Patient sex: F
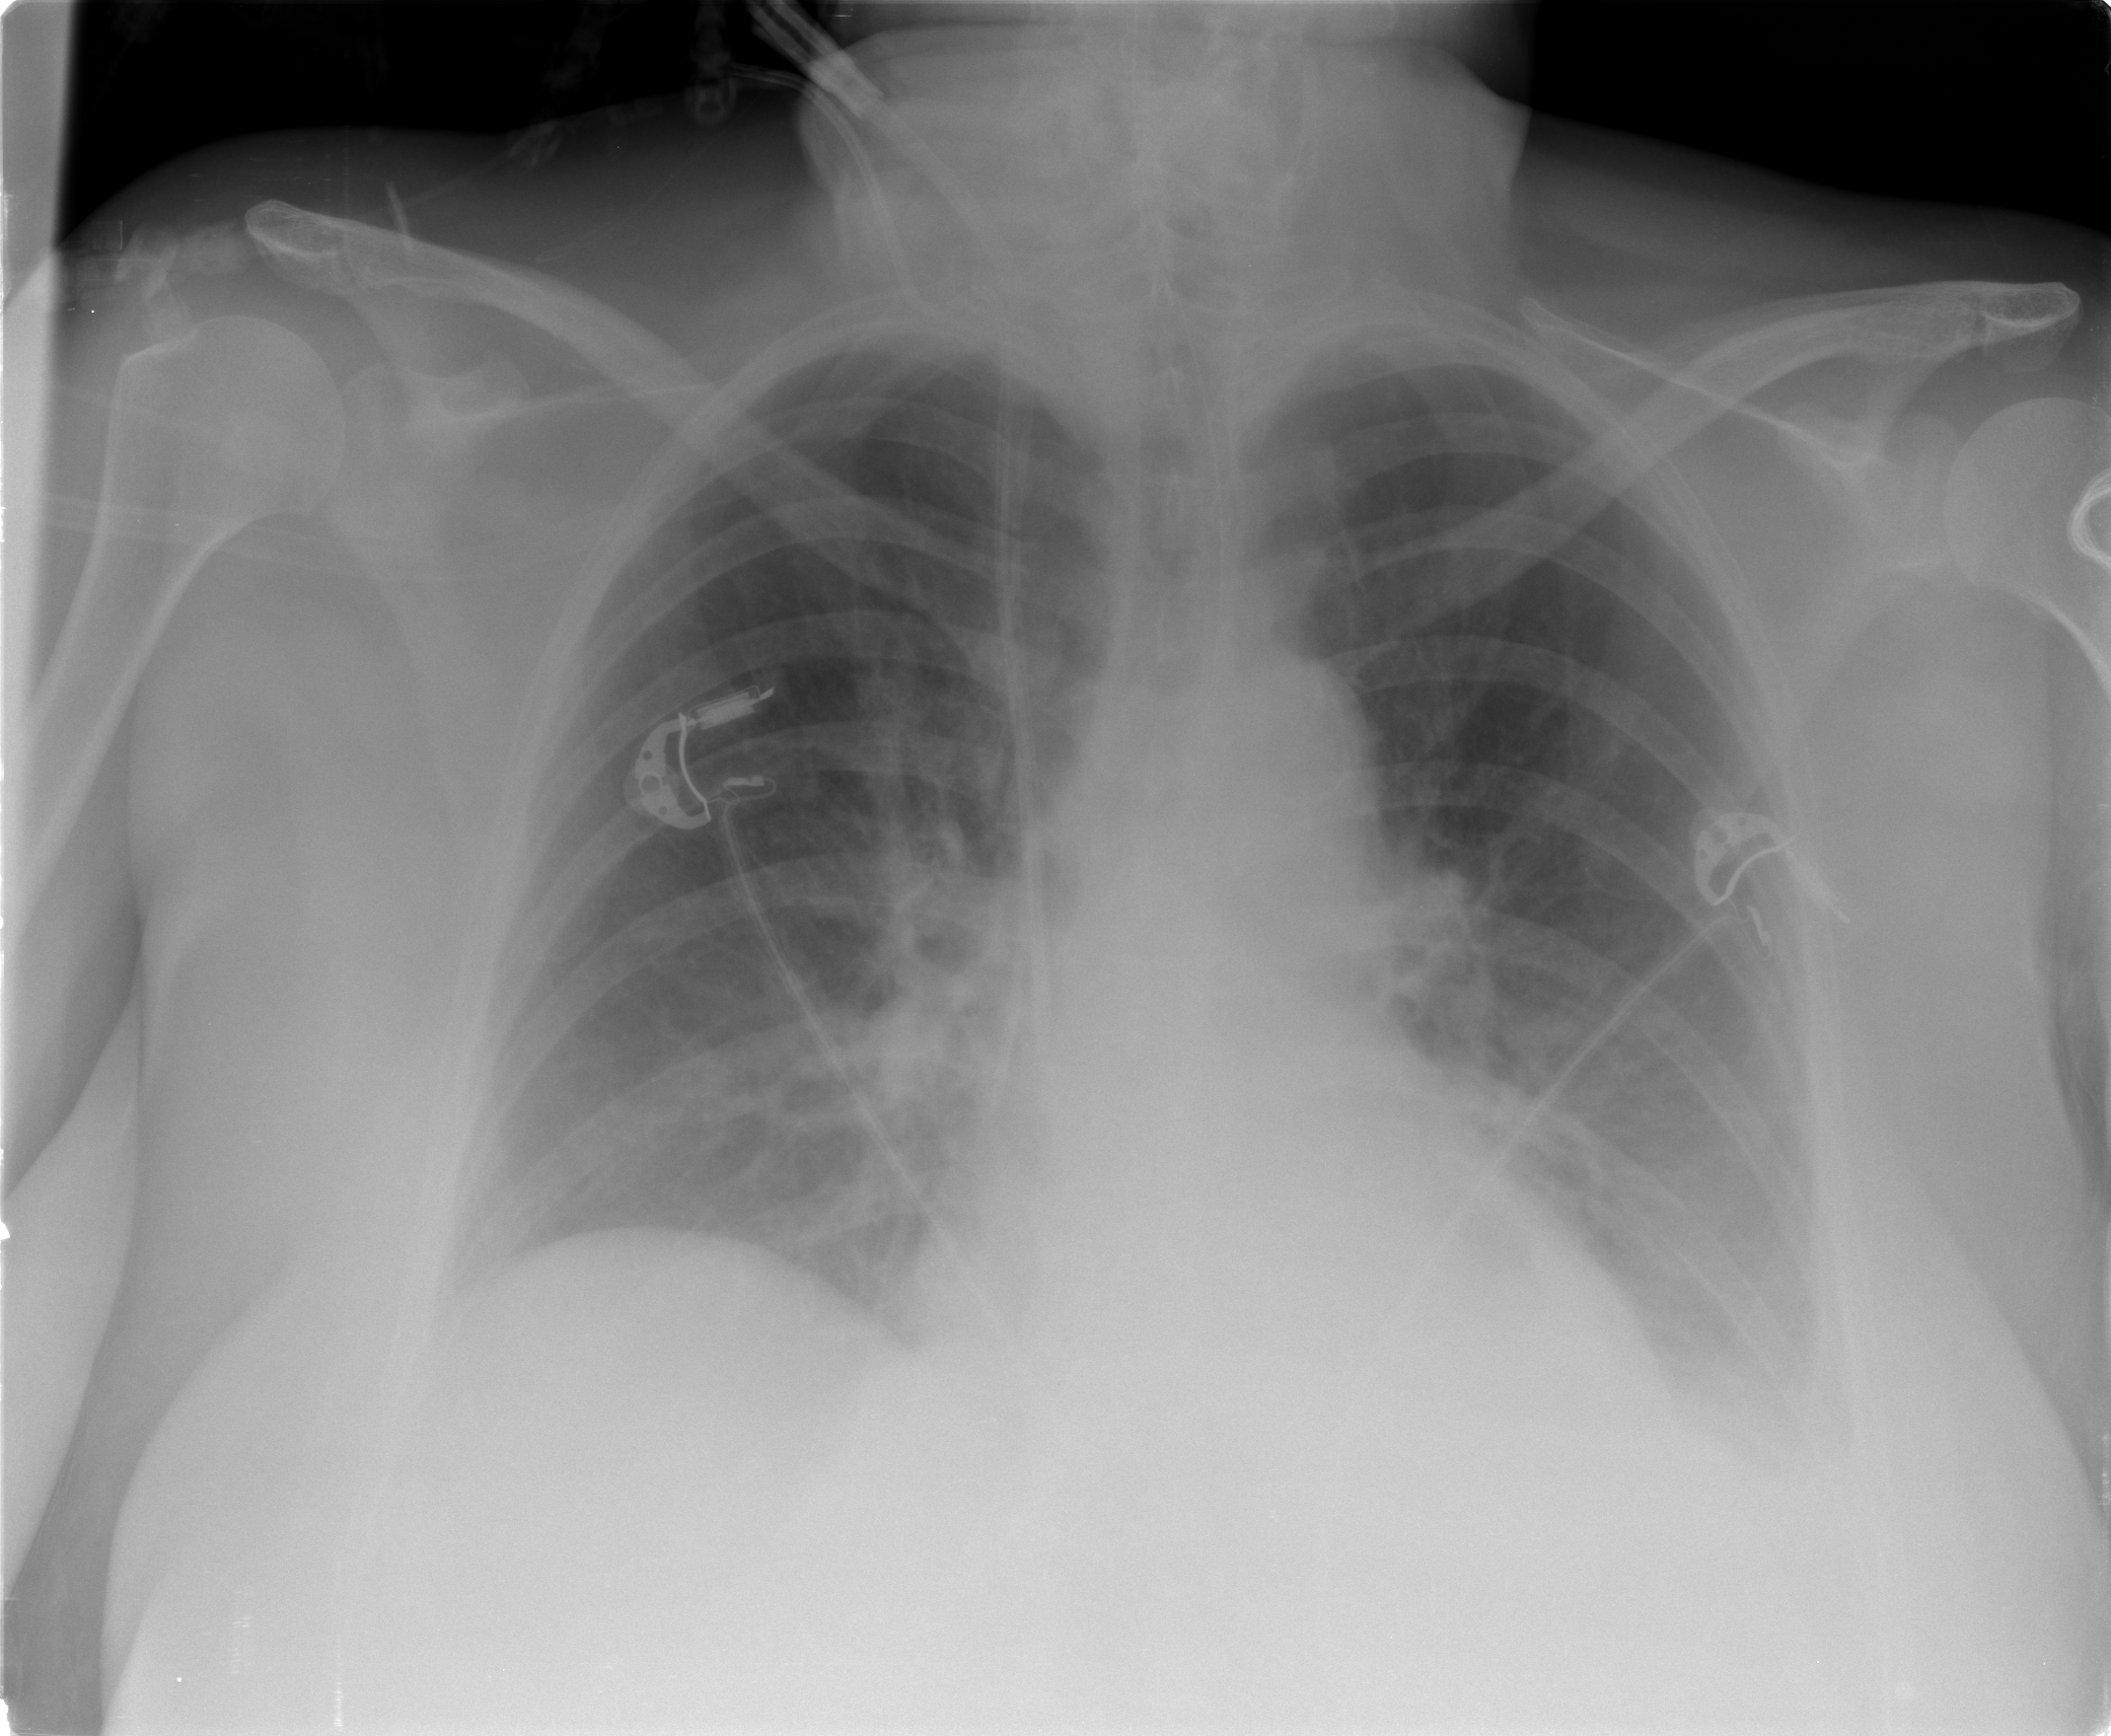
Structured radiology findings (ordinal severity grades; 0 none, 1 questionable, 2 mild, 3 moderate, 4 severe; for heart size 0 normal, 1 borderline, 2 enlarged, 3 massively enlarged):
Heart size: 0
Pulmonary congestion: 1
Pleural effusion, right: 0
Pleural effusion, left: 2
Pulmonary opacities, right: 0
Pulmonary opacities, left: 0
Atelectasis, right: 0
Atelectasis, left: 2